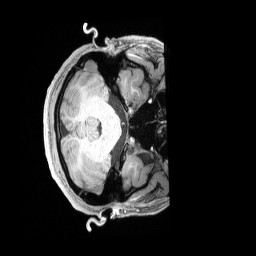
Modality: T1w
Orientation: axial
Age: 22
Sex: male
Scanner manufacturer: siemens
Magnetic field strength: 3 T
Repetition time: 2.4 s
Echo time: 0.00228 s